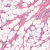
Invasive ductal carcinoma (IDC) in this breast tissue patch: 0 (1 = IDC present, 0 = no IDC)